Aerial crown-view tile of a tropical tree (Barro Colorado Island, Panama), acquired 20250317:
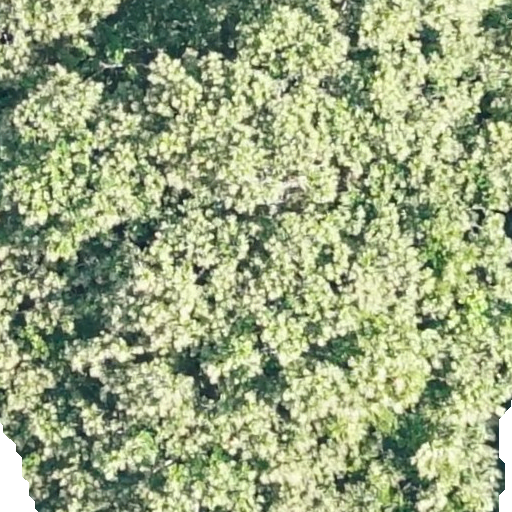
Species: Anacardium excelsum
GBIF accepted scientific name: Anacardium excelsum
Crown area: 655.731 m²